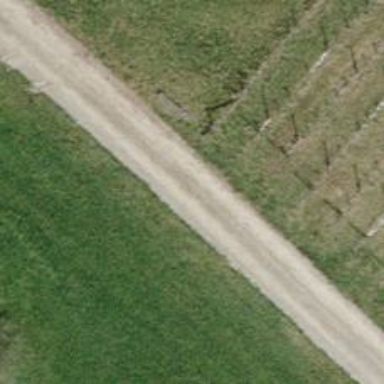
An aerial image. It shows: Compacted grade2 track for agricultural vehicles.